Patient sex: M
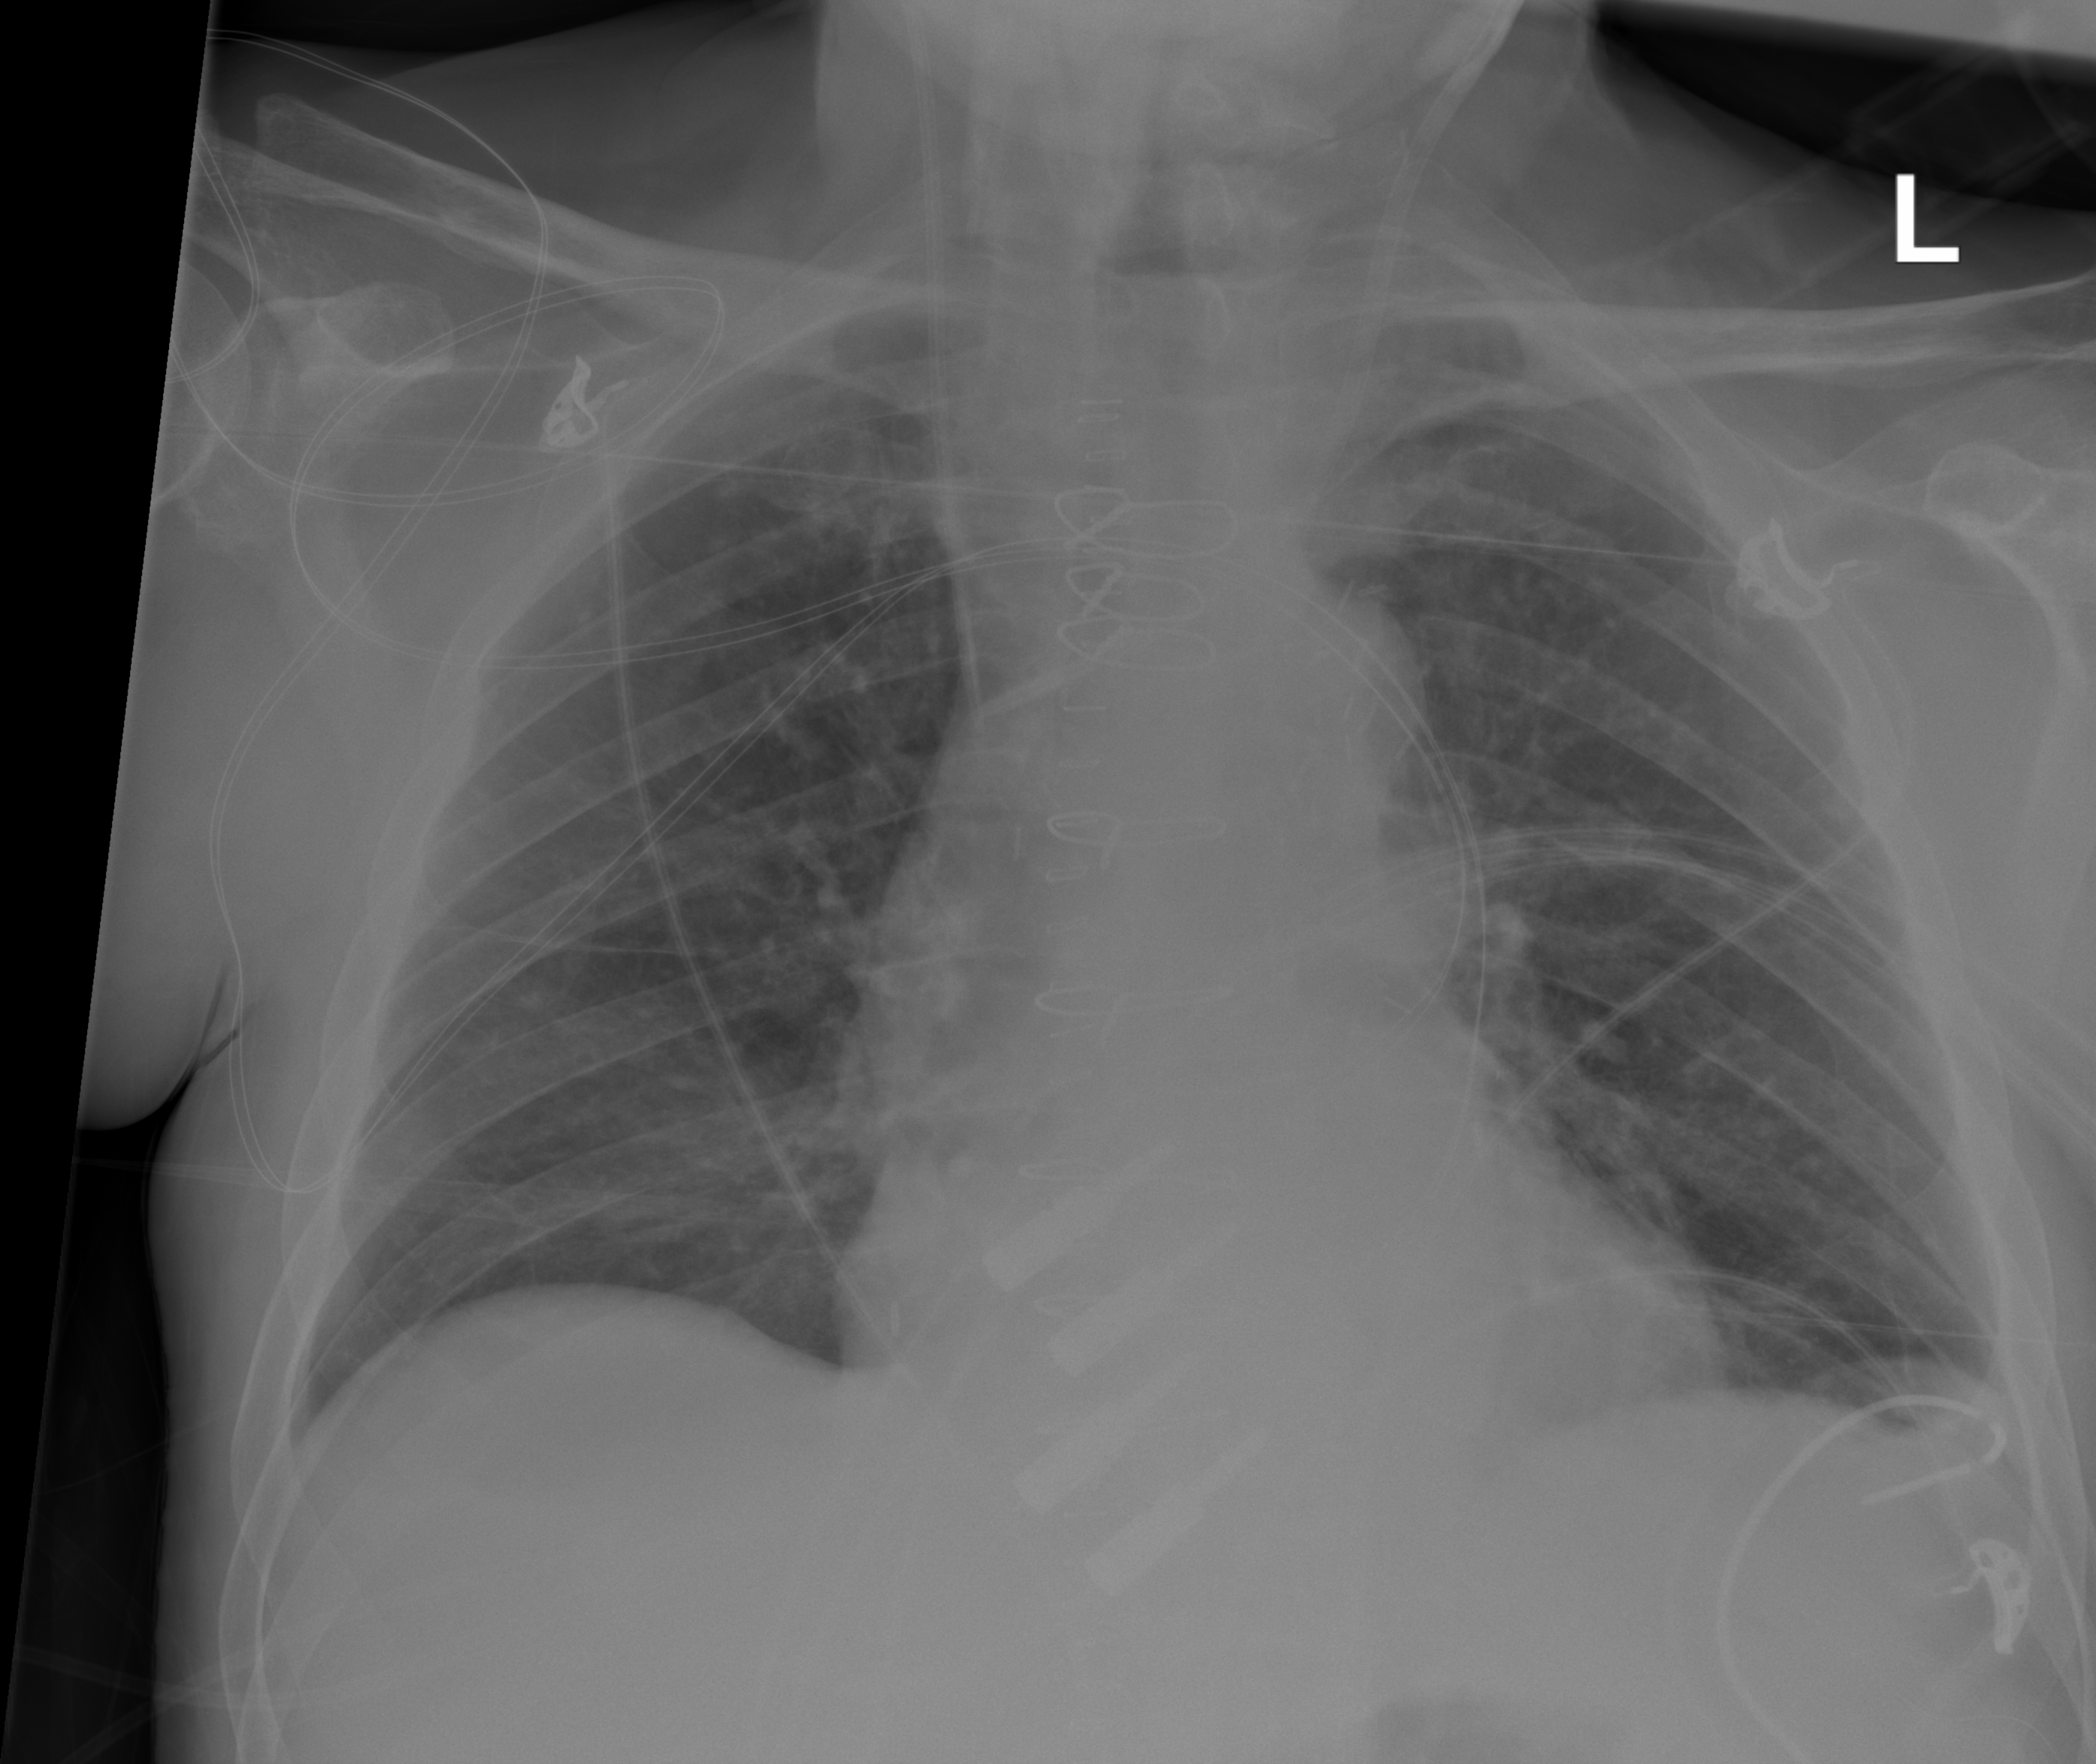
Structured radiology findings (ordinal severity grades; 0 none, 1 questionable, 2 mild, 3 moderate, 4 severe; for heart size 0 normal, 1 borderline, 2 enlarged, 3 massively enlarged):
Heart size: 1
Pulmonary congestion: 2
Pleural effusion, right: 0
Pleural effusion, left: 0
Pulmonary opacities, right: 2
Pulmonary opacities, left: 2
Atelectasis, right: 0
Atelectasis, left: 0